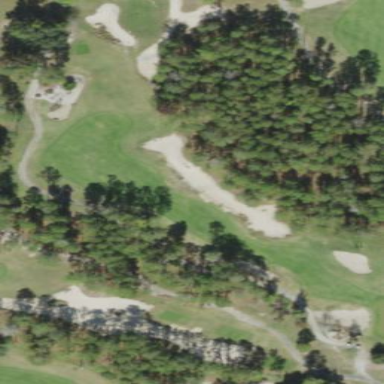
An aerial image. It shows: Golf bunker filled with sandy terrain.